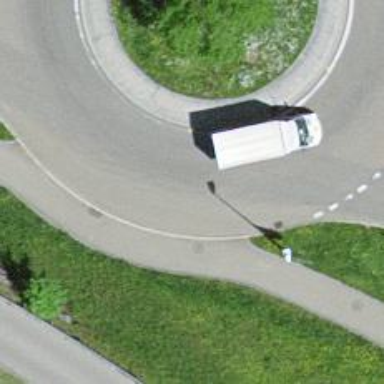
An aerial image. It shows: Secondary road around roundabout.